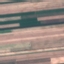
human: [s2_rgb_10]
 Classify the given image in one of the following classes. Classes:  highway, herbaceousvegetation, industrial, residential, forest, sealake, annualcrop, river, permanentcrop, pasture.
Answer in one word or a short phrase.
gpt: AnnualCrop